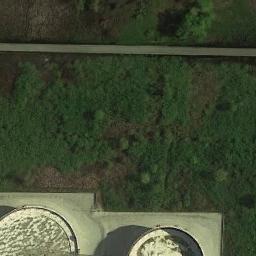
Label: meadow